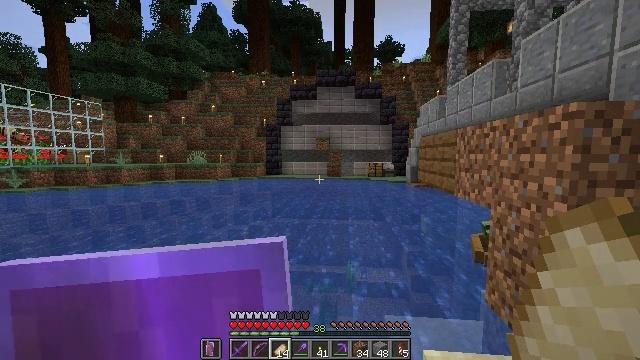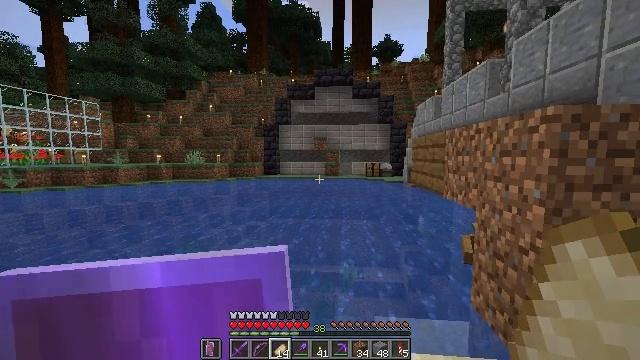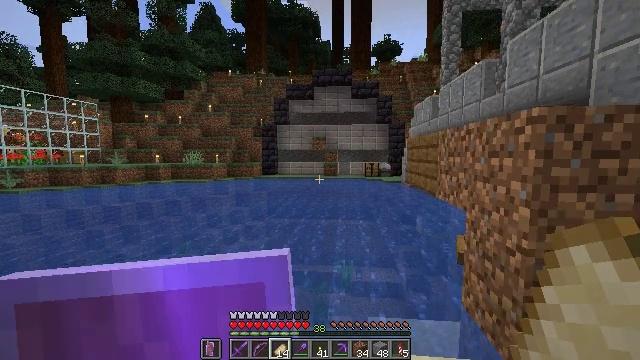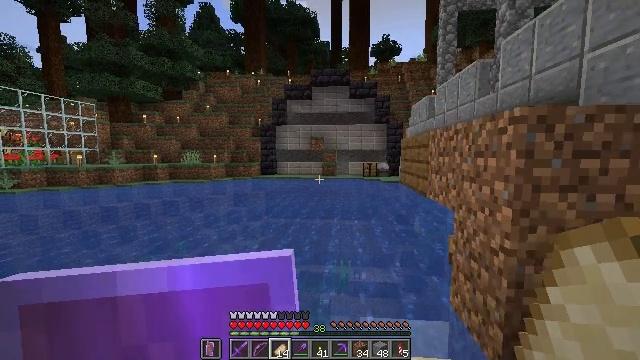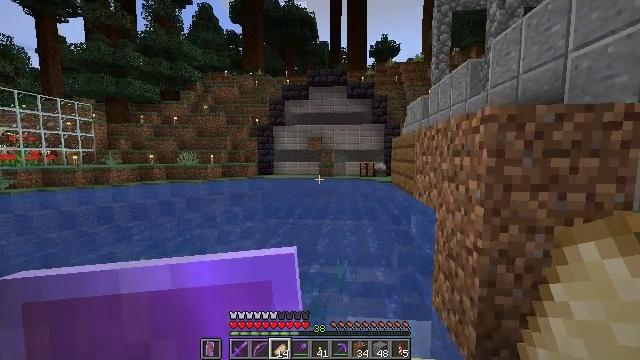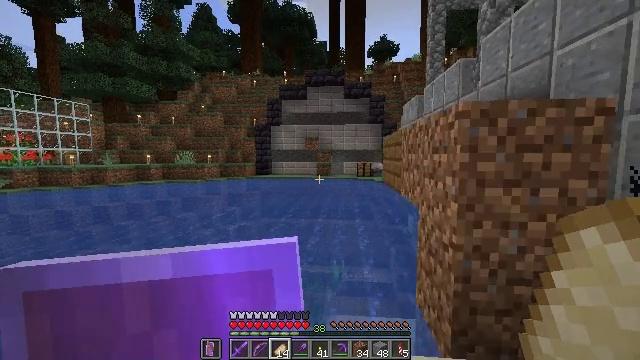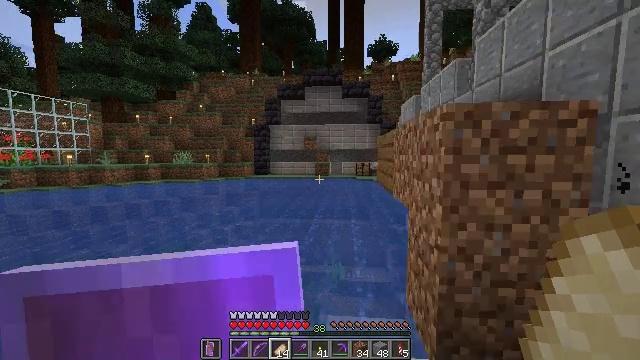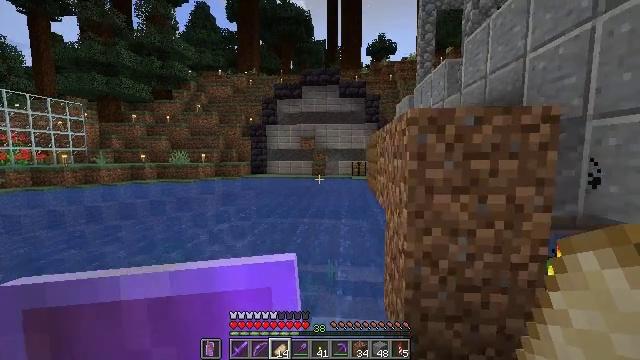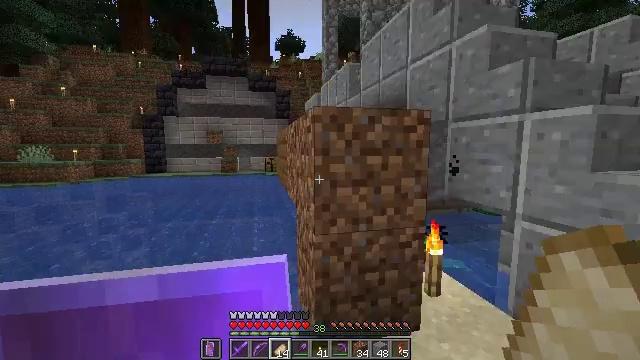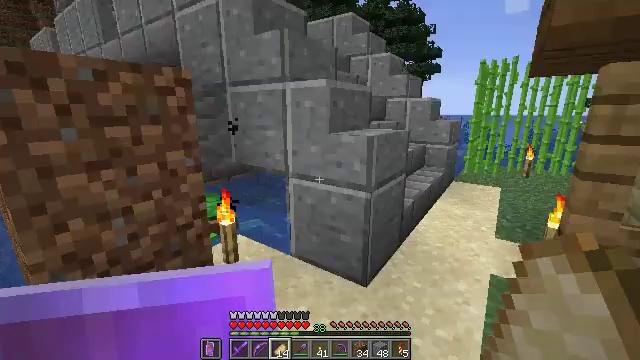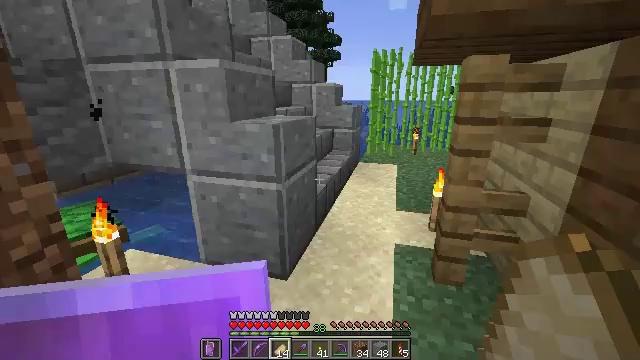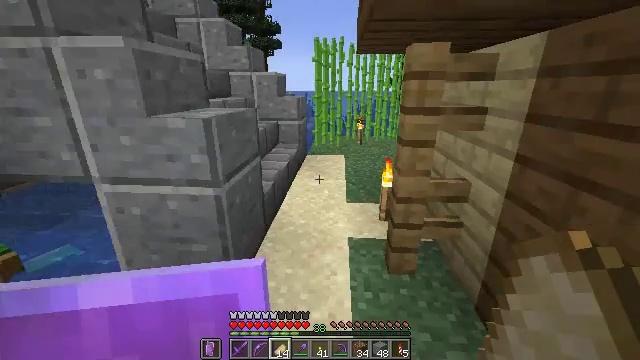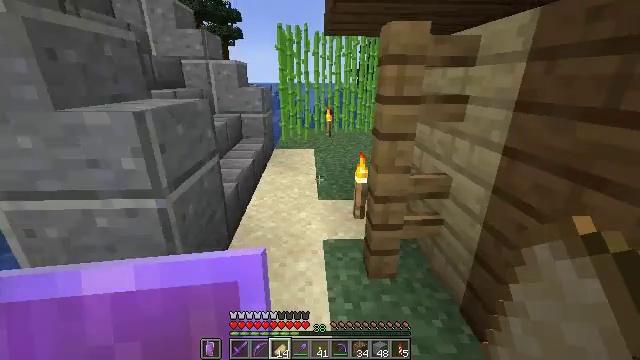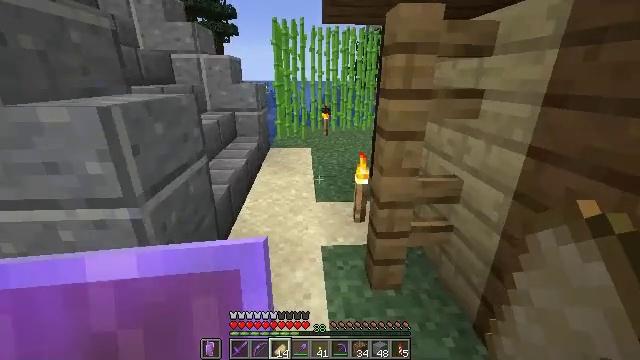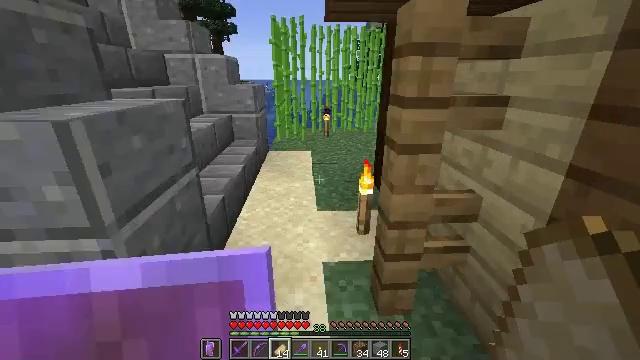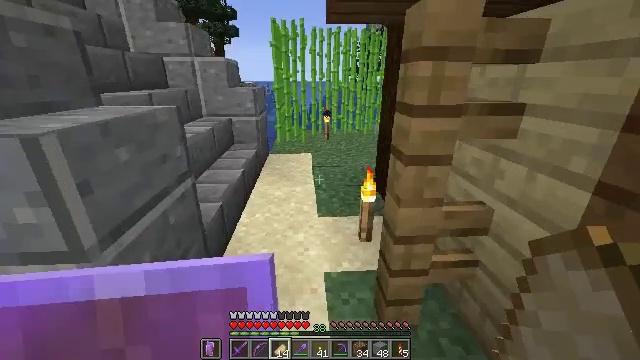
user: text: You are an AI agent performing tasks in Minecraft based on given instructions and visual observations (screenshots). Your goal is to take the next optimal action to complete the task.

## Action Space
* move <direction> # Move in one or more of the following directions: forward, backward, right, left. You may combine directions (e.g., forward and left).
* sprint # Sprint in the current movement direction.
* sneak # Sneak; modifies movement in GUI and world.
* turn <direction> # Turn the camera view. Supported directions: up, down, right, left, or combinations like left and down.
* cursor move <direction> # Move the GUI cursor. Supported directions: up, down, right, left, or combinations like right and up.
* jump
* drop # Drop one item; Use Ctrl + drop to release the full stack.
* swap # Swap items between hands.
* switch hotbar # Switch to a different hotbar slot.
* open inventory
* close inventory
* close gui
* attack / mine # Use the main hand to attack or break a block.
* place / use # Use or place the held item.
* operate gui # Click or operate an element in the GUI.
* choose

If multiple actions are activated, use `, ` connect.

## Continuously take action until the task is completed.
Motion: motion action
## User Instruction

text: Mine the wall torch to remove it.
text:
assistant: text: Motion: move right
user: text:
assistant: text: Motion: move right
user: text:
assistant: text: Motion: move right
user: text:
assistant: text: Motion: no_op
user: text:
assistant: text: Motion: move right
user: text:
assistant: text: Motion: move right
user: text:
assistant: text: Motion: move right
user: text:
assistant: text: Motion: move right, turn right and down
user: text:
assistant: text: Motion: move forward, turn right and down
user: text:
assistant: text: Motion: move forward, turn right and down
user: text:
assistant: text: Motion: move forward, turn right and down
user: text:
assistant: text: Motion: move forward, turn right and down
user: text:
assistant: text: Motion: move forward
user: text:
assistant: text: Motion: move forward, sprint
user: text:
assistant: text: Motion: move forward, sprint
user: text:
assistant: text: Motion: move forward, sprint
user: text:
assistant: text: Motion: move forward, sprint, turn left
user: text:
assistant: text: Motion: move forward, sprint, turn left
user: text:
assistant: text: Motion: move forward, sprint, turn left
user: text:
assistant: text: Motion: move forward, sprint, turn left and up
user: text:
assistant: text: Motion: move forward, sprint, turn left and up
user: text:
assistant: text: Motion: move forward, sprint, turn left and up
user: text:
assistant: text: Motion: move forward, sprint
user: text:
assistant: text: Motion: move forward and move right, sprint
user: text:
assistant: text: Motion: move forward and move right, sprint
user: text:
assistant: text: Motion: move forward and move right, sprint
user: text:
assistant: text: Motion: move forward and move right, sprint, turn left
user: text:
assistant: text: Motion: move forward and move right, sprint, turn left and up
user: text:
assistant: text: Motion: move forward and move right, sprint, turn left and up
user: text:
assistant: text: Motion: move forward, sprint, turn left